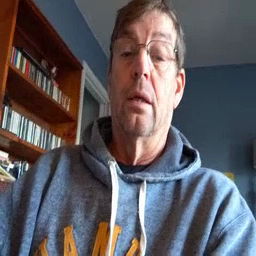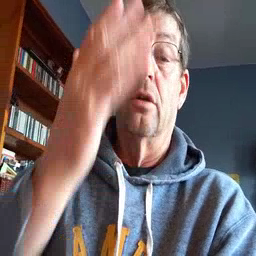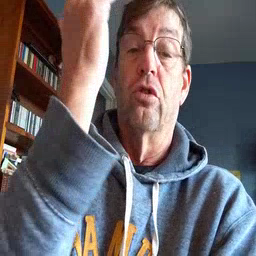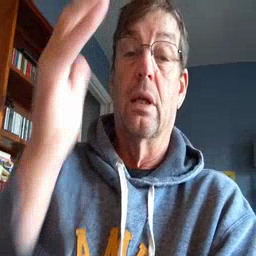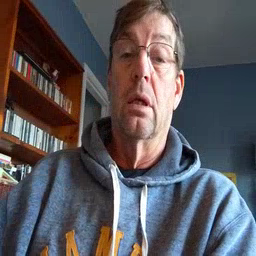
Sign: tree